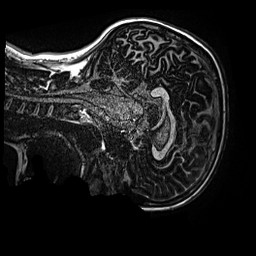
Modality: MP2RAGE
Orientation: sagittal
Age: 13
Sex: female
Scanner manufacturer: siemens
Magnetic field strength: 3 T
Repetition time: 4 s
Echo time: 0.00299 s